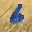
Label: 6